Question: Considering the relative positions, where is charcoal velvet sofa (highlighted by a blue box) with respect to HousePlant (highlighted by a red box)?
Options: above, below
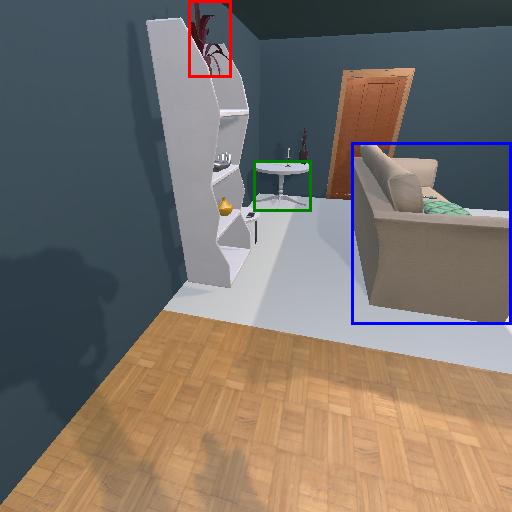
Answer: above